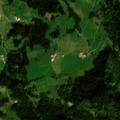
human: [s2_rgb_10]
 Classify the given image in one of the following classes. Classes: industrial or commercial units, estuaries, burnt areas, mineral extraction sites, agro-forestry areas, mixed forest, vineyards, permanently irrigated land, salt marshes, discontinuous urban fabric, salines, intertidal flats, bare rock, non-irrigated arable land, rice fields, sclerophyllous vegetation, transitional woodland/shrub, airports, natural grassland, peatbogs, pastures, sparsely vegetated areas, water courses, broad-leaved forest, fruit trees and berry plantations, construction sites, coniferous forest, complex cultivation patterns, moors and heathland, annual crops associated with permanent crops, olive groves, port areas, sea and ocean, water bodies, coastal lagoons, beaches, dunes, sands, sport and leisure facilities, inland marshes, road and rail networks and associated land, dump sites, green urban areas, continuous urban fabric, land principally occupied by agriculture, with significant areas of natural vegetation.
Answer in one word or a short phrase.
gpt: pastures, complex cultivation patterns, coniferous forest, transitional woodland/shrub